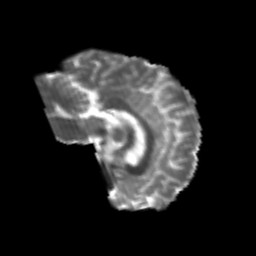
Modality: T2w
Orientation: sagittal
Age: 23
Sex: female
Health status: healthy
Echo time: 0.074 s